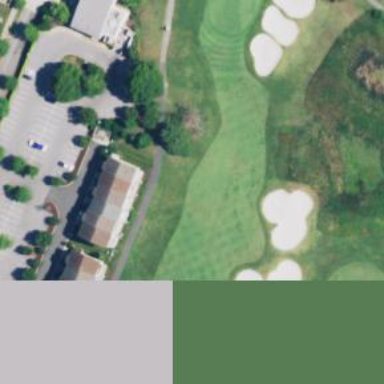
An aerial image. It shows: Golf fairway surrounded by grass.